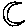
Label: moon